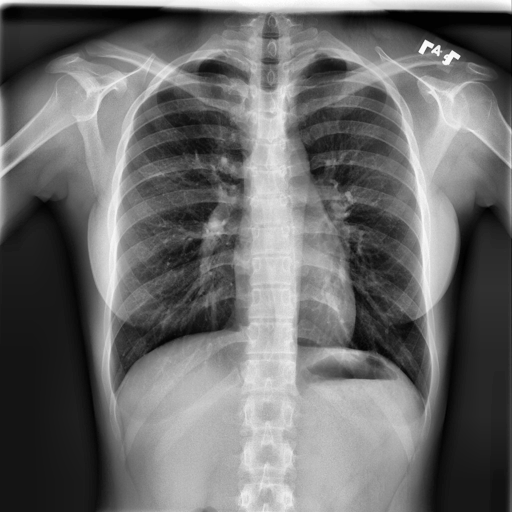
Finding: NORMAL